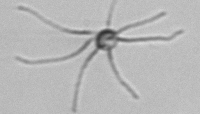
Label: Ophiaster